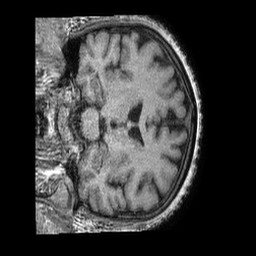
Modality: T1w
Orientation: coronal
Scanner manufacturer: philips
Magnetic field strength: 1.5 T
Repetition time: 0.007797 s
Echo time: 0.003611 s